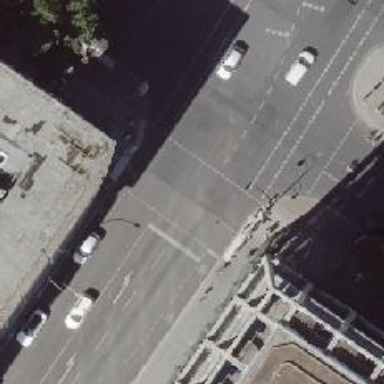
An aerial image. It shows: Crossing with traffic signals.